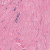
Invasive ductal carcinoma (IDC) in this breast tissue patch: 0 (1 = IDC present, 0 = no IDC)